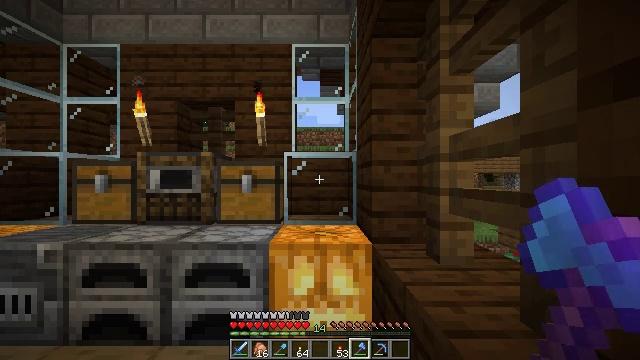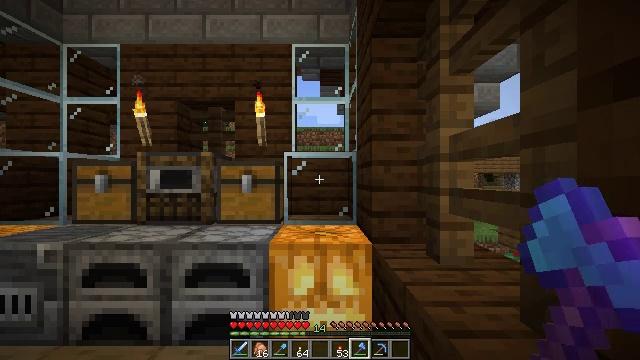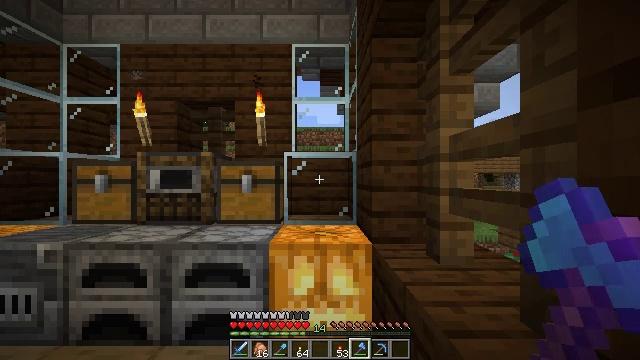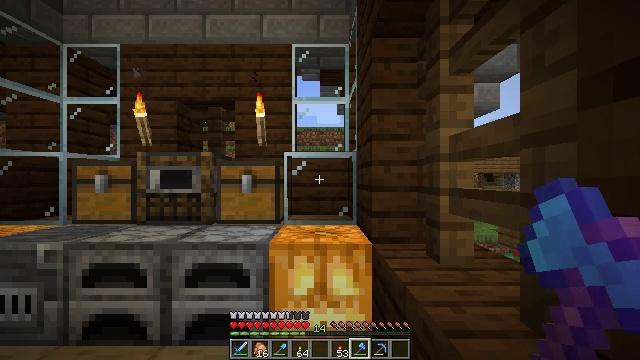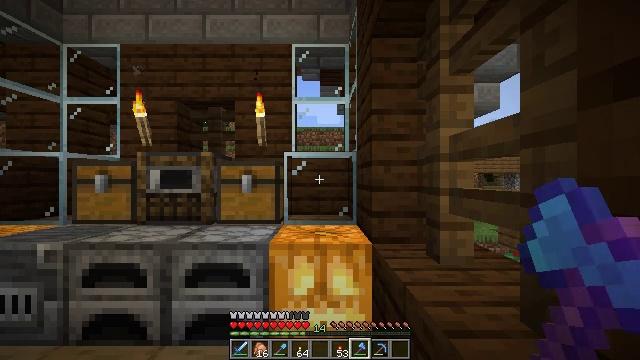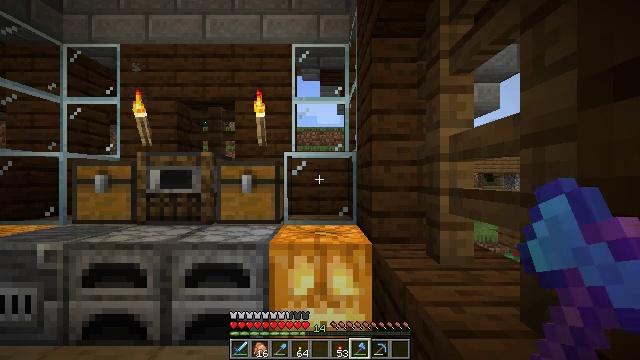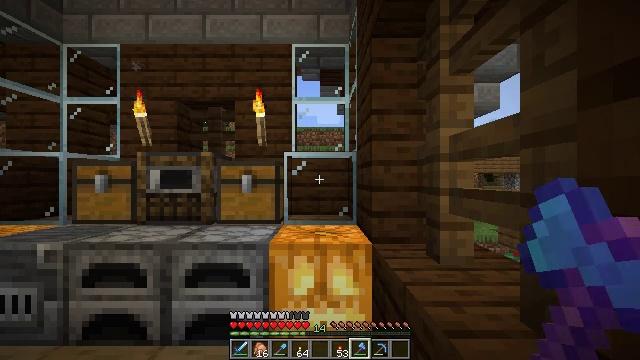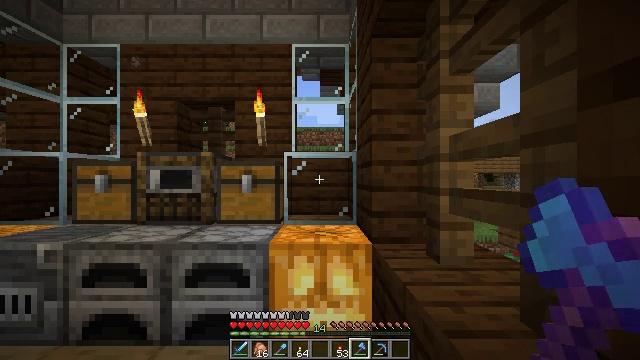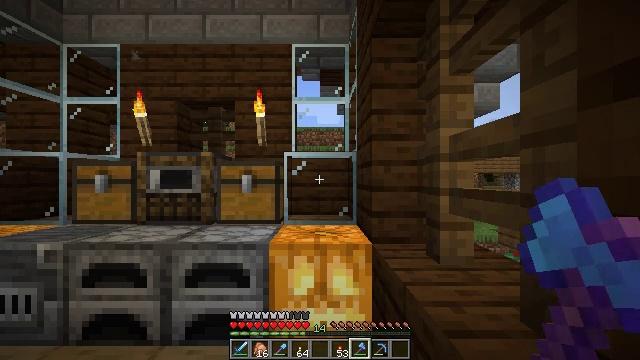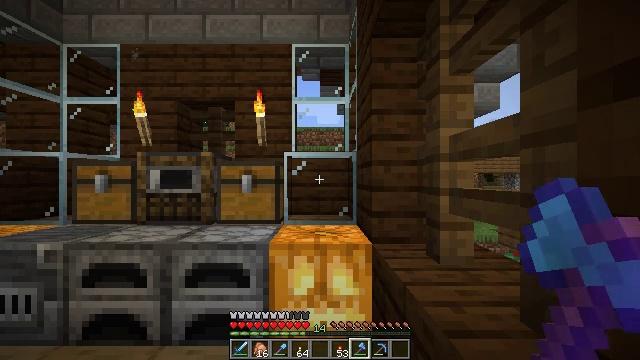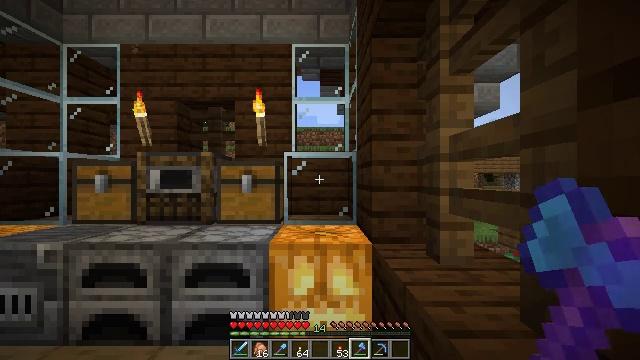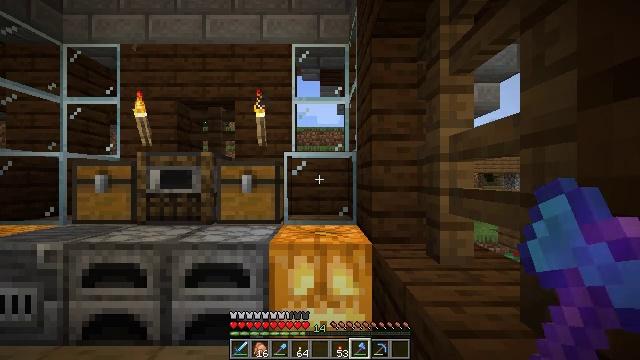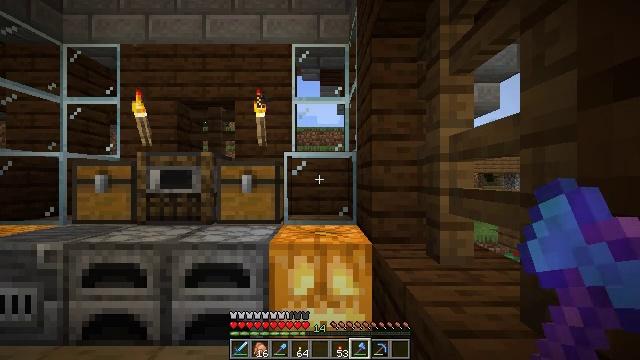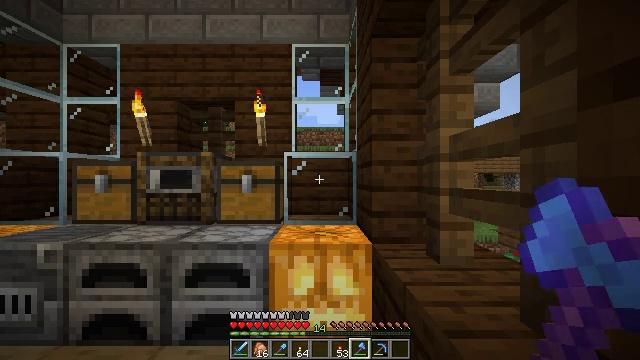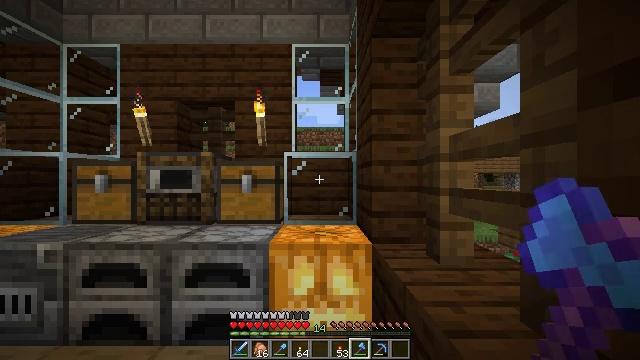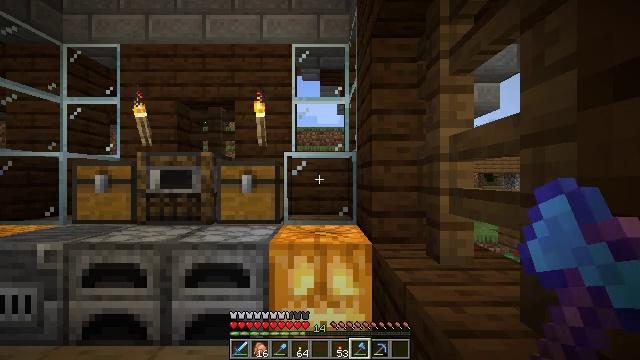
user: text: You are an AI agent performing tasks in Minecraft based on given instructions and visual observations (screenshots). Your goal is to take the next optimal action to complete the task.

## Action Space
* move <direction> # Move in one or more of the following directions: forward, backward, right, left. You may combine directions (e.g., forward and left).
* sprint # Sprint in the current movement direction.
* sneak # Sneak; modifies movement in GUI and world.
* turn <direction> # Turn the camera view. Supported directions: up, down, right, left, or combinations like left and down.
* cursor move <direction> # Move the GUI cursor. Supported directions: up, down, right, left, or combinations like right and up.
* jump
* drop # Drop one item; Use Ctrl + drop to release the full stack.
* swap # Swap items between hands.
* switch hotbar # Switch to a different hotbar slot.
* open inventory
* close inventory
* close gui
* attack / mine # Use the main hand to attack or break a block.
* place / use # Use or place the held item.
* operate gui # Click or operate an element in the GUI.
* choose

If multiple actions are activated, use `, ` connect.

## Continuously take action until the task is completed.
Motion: motion action
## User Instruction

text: Use a crafting table to craft a brown bed.
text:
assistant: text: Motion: no_op
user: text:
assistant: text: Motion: no_op
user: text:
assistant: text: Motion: no_op
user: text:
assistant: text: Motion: no_op
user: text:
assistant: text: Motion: no_op
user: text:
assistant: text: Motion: no_op
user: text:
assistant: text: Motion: no_op
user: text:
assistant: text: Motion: no_op
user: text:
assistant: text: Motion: no_op
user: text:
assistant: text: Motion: no_op
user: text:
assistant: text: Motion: no_op
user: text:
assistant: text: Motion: no_op
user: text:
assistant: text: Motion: no_op
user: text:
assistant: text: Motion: no_op
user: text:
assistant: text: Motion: no_op
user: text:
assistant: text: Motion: no_op
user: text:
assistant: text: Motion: no_op
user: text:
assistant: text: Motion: no_op
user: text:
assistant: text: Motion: no_op
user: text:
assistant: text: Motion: no_op
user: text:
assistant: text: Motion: no_op
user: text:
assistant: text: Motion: no_op
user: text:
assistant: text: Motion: no_op
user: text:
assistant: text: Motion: no_op
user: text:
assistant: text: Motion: no_op
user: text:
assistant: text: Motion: no_op
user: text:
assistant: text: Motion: no_op
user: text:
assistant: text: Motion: no_op
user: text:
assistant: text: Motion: no_op
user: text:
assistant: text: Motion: no_op